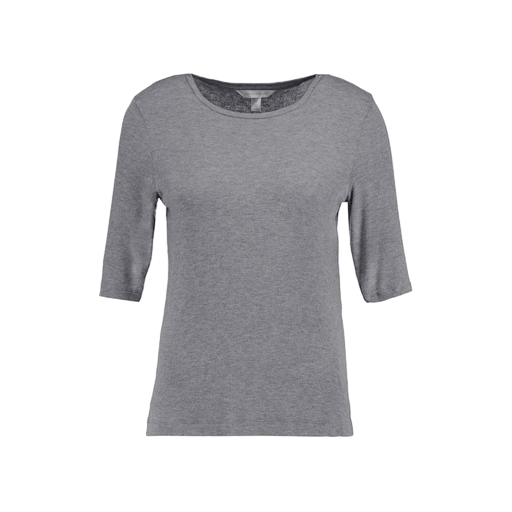
gray slim jersey top, loose fit t-shirt, regular t-shirt, white background